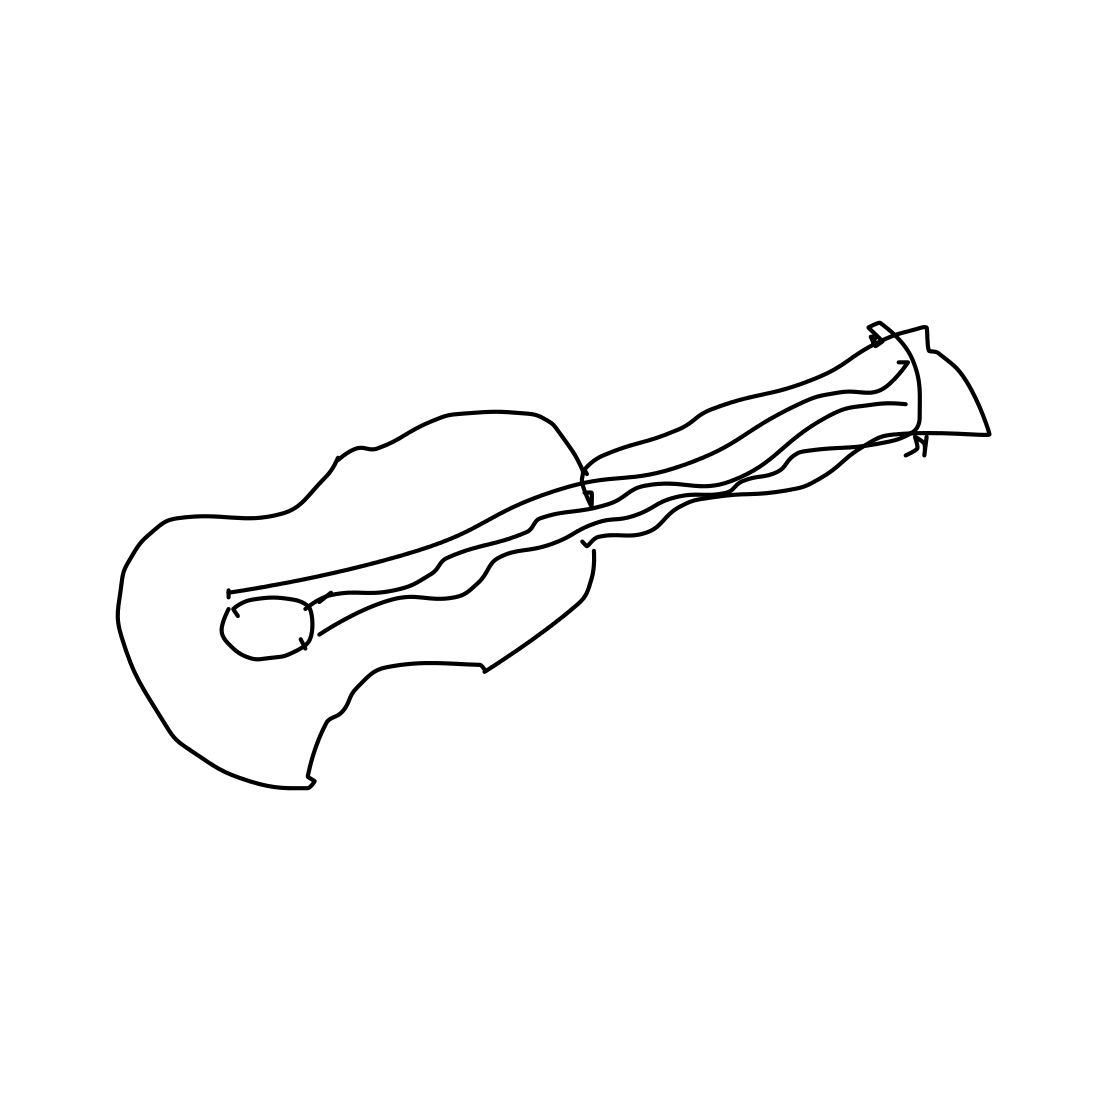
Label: guitar